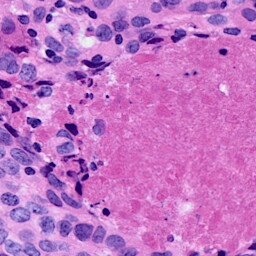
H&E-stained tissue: Breast